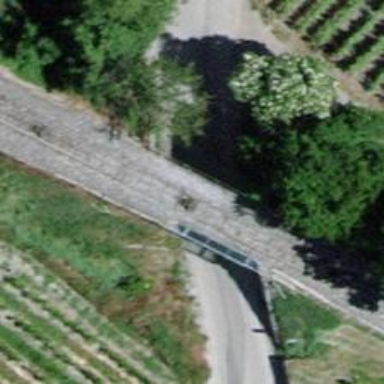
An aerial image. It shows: Funicular railway.